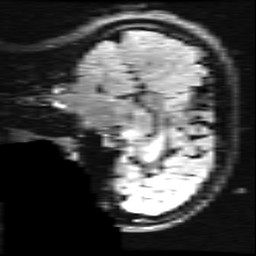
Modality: FLAIR
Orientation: sagittal
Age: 21
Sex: female
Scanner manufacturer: ge
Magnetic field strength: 3 T
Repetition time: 11 s
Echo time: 0.1497 s